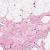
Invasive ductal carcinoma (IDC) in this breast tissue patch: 0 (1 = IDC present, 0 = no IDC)